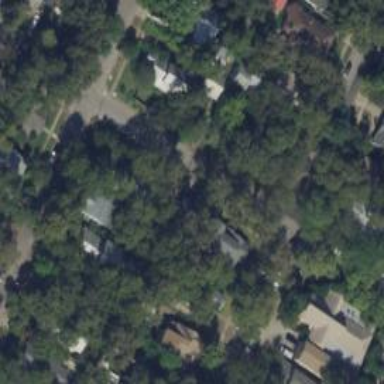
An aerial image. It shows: Alley classified as service road.